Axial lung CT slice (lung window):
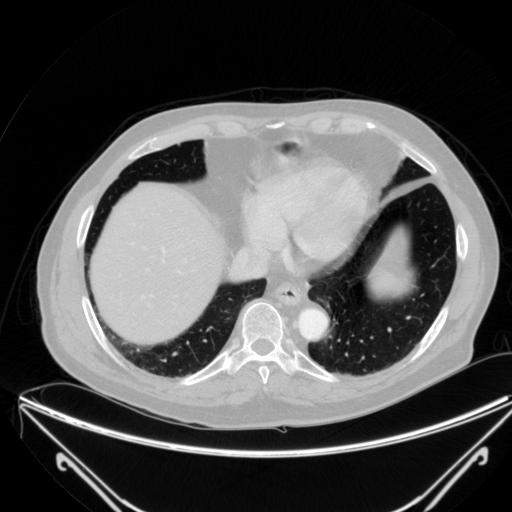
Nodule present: no